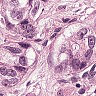
Metastatic tissue present: yes